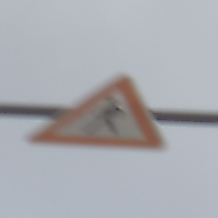
Verkehrszeichen: FussgaengerRechts
Umgebung: Outdoor, Nature
Tageszeit: Midday
Wetter: Overcast
Licht: Natural
Jahreszeit: NotSpecified
Kontrast: LowContrast